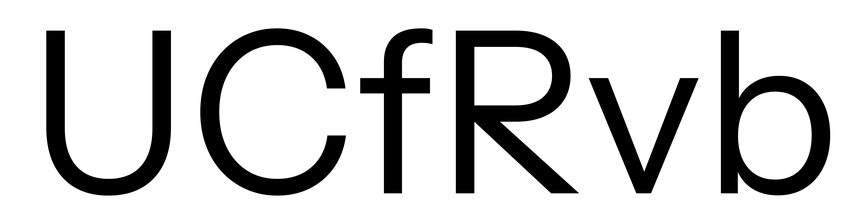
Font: InstrumentSans_Regular